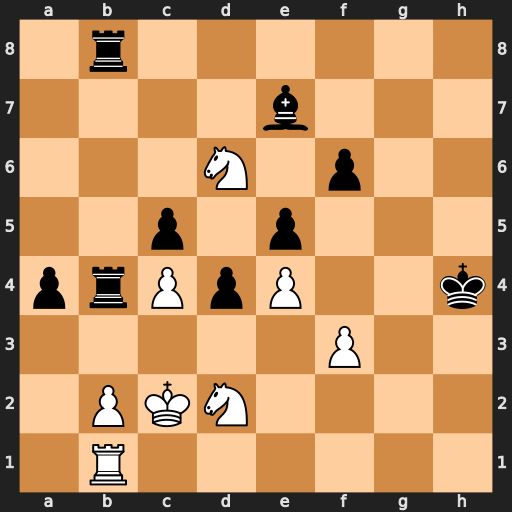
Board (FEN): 1r6/4b3/3N1p2/2p1p3/prPpP2k/5P2/1PKN4/1R6
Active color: w
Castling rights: -
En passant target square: -
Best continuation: Nf5+ Kh3 Nxe7